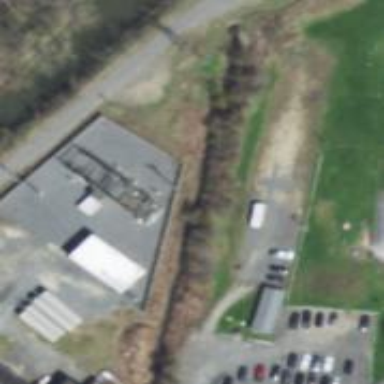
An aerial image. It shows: Power substation enclosed by fence.